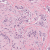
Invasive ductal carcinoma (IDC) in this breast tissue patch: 1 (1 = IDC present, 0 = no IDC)